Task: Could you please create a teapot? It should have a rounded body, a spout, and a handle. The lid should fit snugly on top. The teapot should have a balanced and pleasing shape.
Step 114:
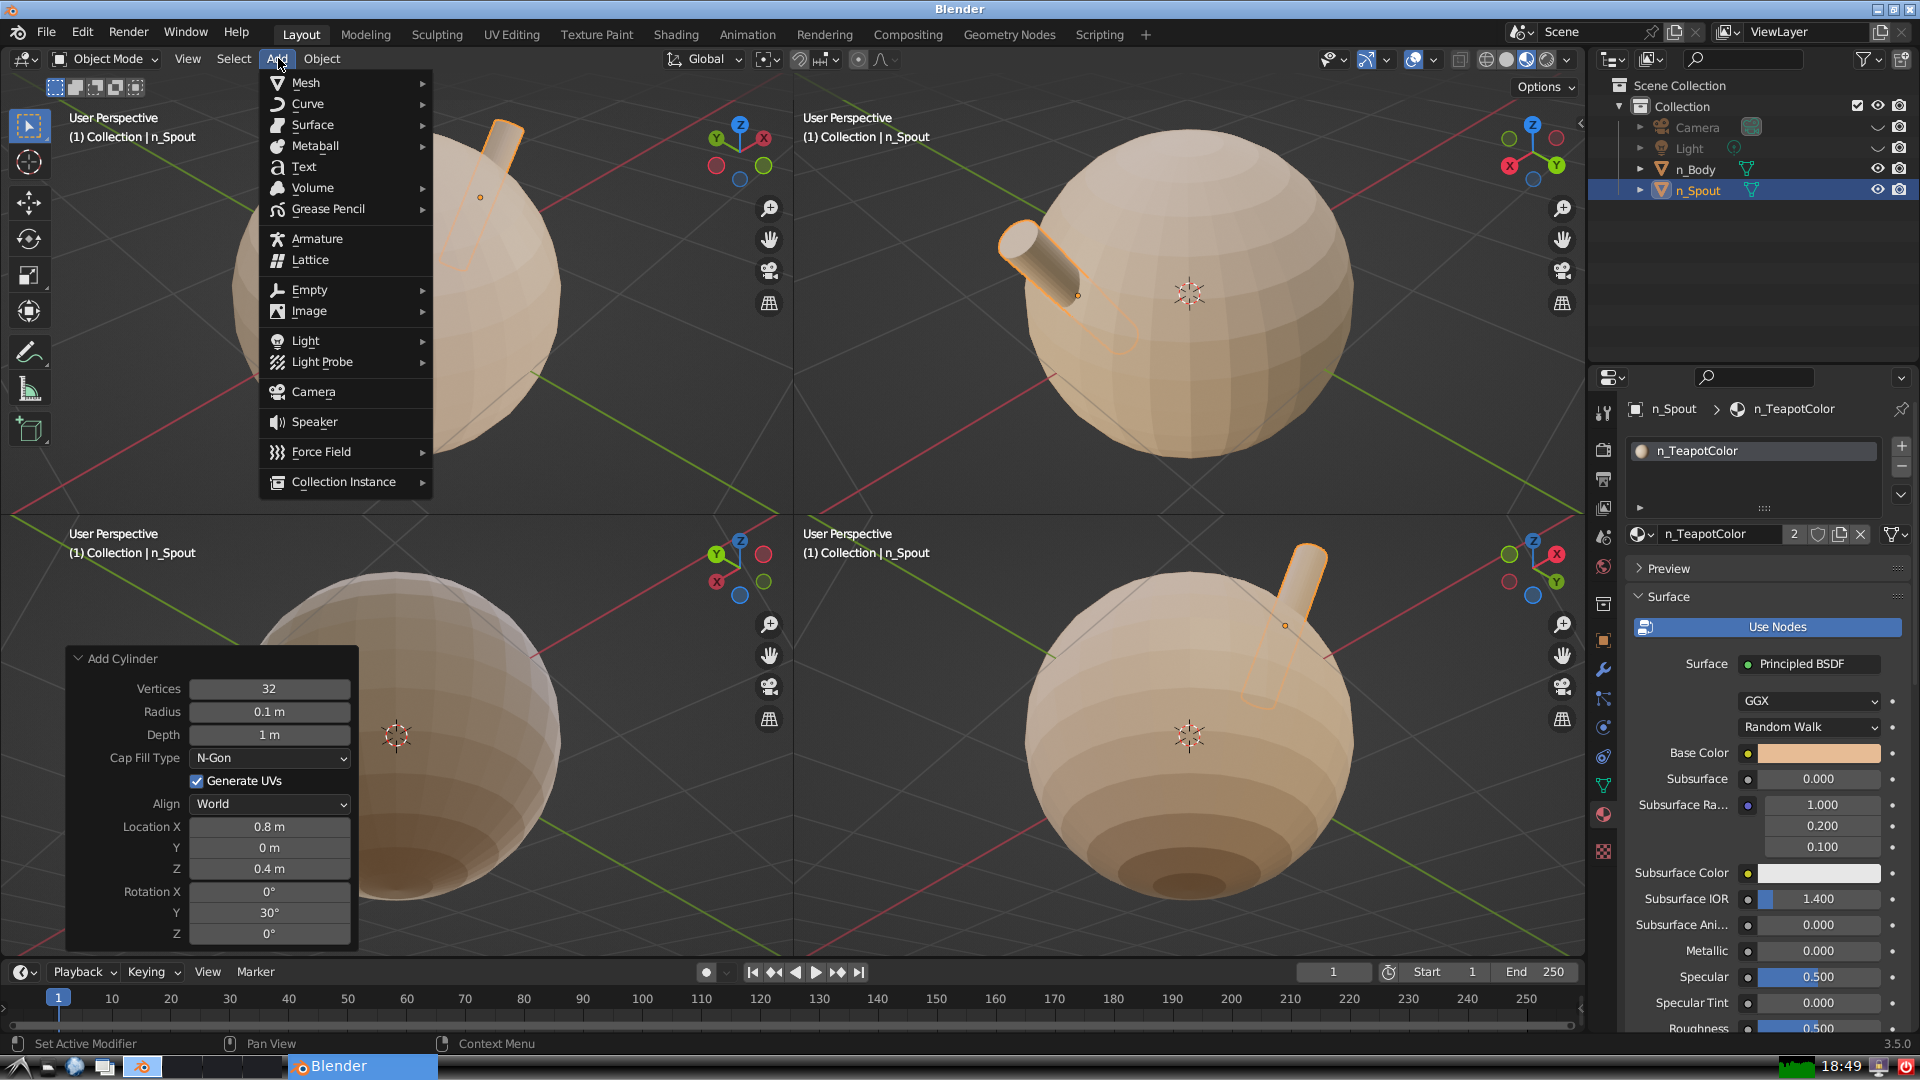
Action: {"mouse_move": [304, 82]}